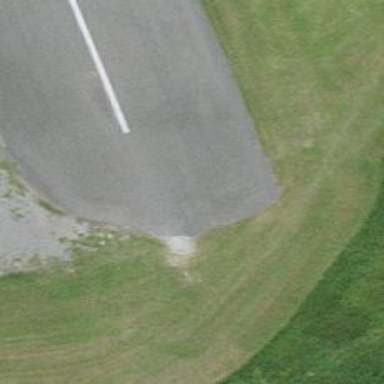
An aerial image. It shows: Paved runway at airport.